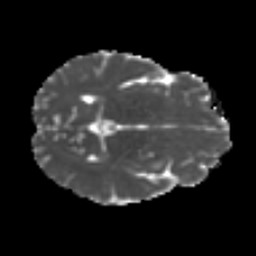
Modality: MD
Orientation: axial
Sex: female
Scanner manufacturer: ge
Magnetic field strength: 3 T
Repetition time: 7 s
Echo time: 0.08 s